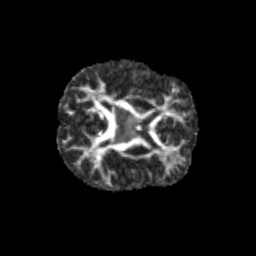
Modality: FA
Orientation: axial
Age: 11
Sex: male
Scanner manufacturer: siemens
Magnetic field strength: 3 T
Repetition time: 3.8 s
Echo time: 0.07 s